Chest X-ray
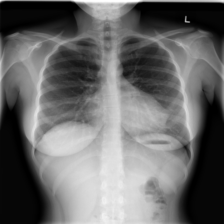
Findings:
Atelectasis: negative
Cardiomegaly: negative
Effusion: negative
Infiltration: negative
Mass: negative
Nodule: negative
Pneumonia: negative
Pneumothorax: negative
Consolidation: negative
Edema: negative
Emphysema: negative
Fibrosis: negative
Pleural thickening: negative
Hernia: negative